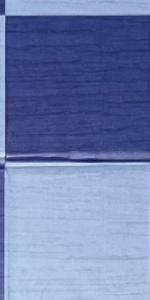
Label: Empty